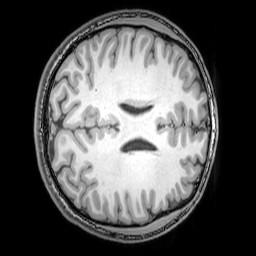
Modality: T1w
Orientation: axial
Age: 24
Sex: male
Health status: healthy
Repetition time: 0.081 s
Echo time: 0.037 s